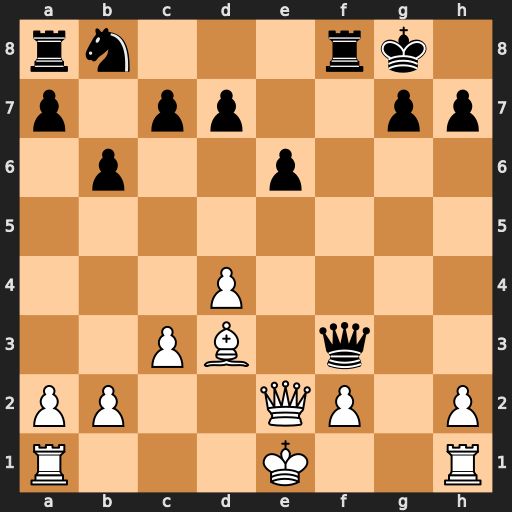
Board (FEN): rn3rk1/p1pp2pp/1p2p3/8/3P4/2PB1q2/PP2QP1P/R3K2R
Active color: w
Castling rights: KQ
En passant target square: -
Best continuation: Qxf3 Rxf3 Be4